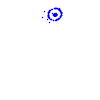
Particle: pion